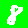
Digit: 8